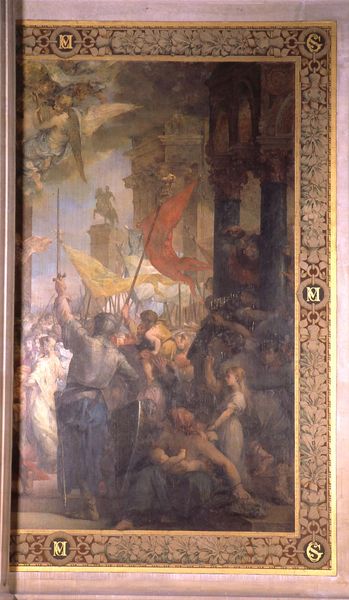
Titel: Le Couronnement de Charlemagne, Die Krönung Karls des Großen
Künstler: Henri Lévy
Standort: Paris
Institution: Panthéon
Schlagwörter: blau, blätter, dunkel, flügel, gemälde, gruppe, himmel, kampf, mann, nackt, schatten, vogel, wolken, bäume, frauen, gelb, grün, menschen, mädchen, stadt, braun, frau, geste, grau, hell, licht, marmor, männer, orange, schwarz, säule, säulen, weiss, gebäude, haus, rot, wolke, malerei, menge, muster, ornament, rock, wand, architektur, arme, falten, geschichte, historie, rahmen, sockel, horizont, gold, kind, renaissance, kinder, pferd, reiter, turm, engel, skulptur, statue, beine, rahmung, fahnen, italien, fahne, flagge, baby, rand, figuren, banner, krieg, soldaten, thron, kopftuch, detail, floral, ornamente, verzierung, wandgemälde, oberkörper, unscharf, foto, bögen, schild, buch, palast, aufruhr, denkmal, revolution, schwert, säbel, waffen, aufstand, waffe, volk, degen, helm, menschenmenge, ritter, rüstung, altar, kapitelle, huldigung, speere, fresko, flaggen, stange, schwind, wandbild, helden, heroisch, standbild, säugling, reiterstandbild, verziehrung, reiterdenkmal, freske, buchmalerei, rhetorik, blättter, altarflügel, dummkopf, depp, idiot, geschichtlich